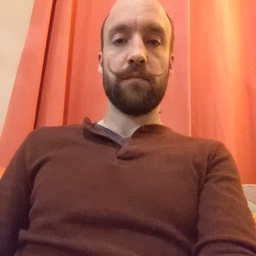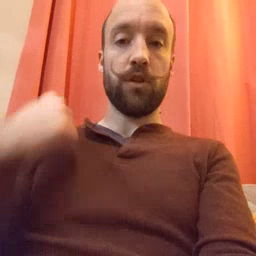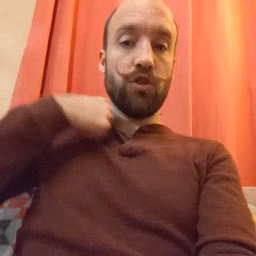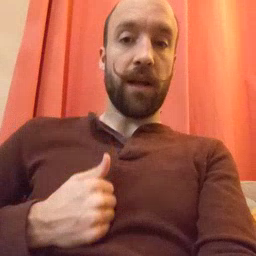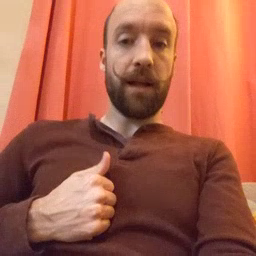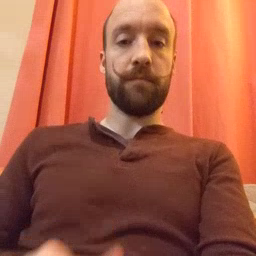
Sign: jacket